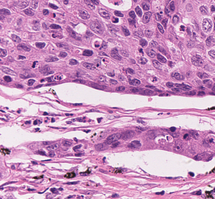
Tumor epithelial tissue: yes
Tumor-associated stroma tissue: yes
Normal tissue: no